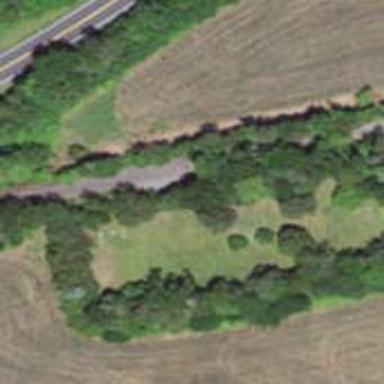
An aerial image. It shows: Cemetery.